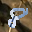
Label: 8